Field crop: maize
Growth stage: 2
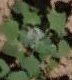
Species: chenopodium